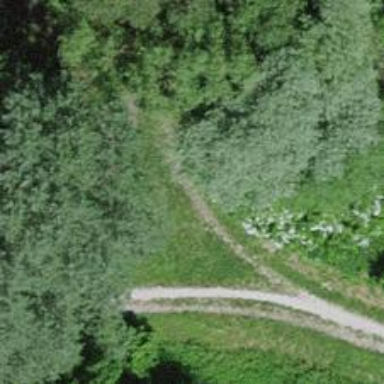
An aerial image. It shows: Path surfaced with fine gravel.